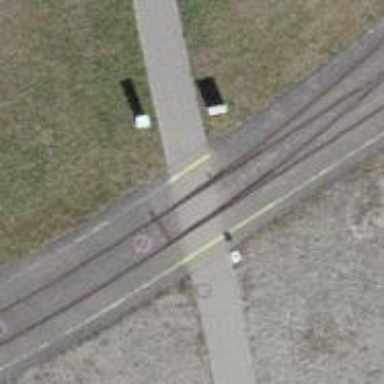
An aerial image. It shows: Uncontrolled railway crossing.